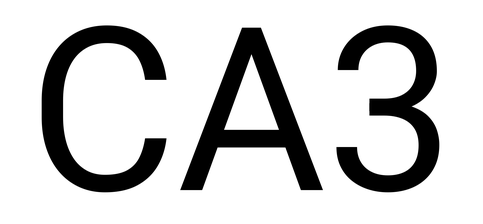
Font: Roboto_Regular